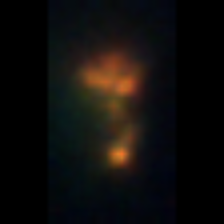
Taxon: Unknown_detritus
Group: Unknown